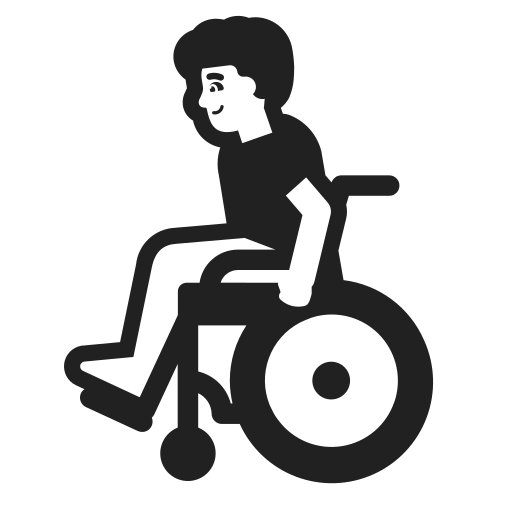
man in manual wheelchair high contrast default